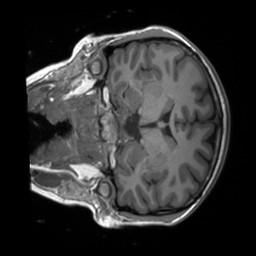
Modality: T1w
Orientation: coronal
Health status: healthy
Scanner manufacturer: siemens
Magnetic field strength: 3 T
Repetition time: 1.9 s
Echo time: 0.00232 s